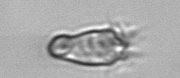
Label: Paratontonia_gracillima